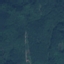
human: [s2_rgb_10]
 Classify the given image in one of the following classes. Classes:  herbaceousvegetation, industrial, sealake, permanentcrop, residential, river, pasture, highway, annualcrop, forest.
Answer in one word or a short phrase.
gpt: Forest